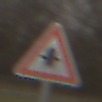
Verkehrszeichen: Vorfahrt
Umgebung: Outdoor, Nature
Tageszeit: Midday
Wetter: Overcast
Licht: Natural
Jahreszeit: NotSpecified
Kontrast: LowContrast